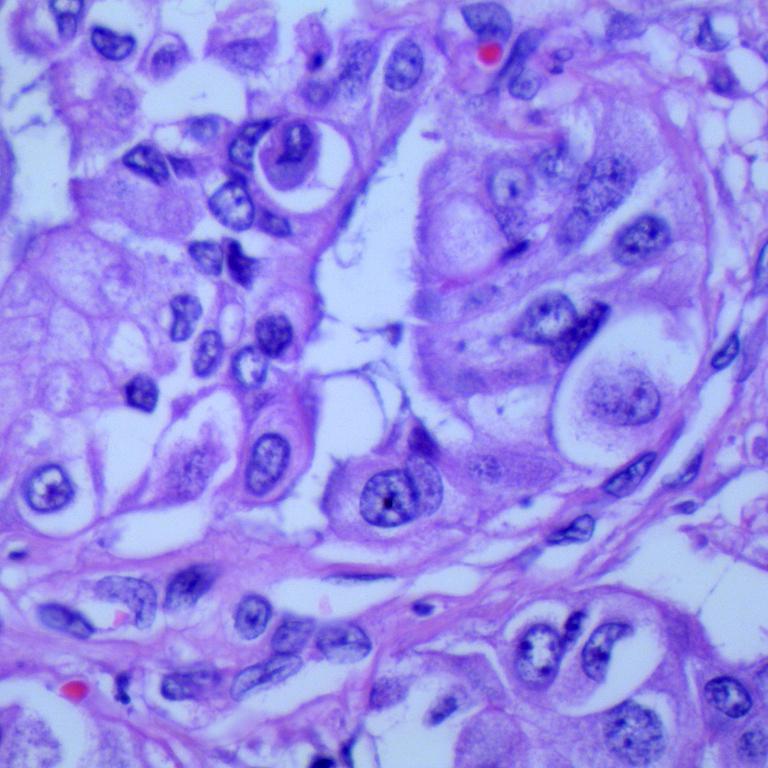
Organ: lung
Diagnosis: adenocarcinomas